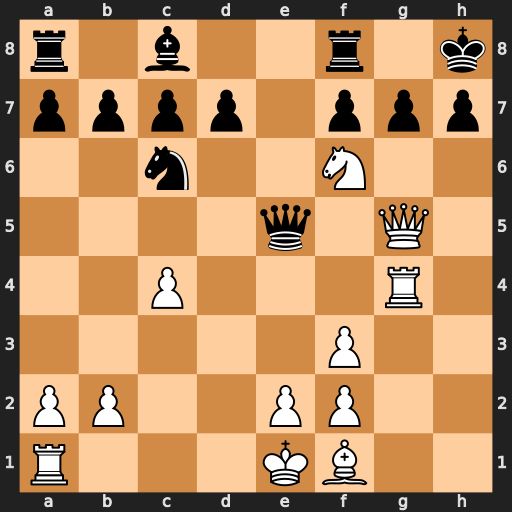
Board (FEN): r1b2r1k/pppp1ppp/2n2N2/4q1Q1/2P3R1/5P2/PP2PP2/R3KB2
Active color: w
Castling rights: Q
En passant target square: -
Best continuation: Qxg7#